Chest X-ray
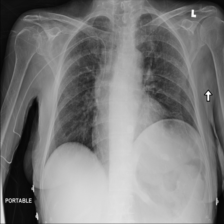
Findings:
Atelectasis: negative
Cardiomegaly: negative
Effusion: negative
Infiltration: negative
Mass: negative
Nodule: negative
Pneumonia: negative
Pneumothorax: negative
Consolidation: negative
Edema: negative
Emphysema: negative
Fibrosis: negative
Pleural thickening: negative
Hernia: negative